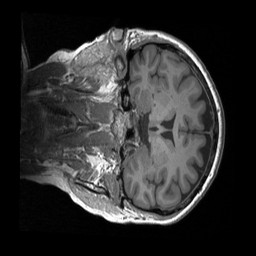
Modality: T1w
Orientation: coronal
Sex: female
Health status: ill
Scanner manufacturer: siemens
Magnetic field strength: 3 T
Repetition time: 1.66 s
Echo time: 0.00254 s